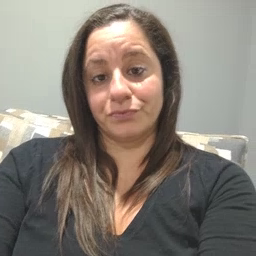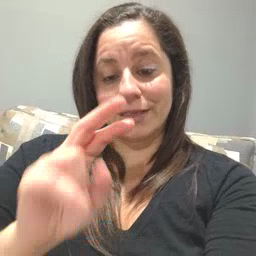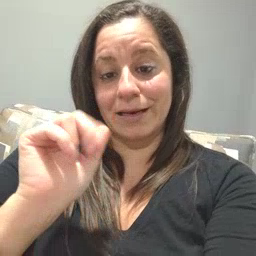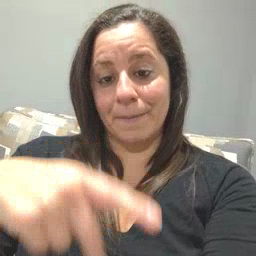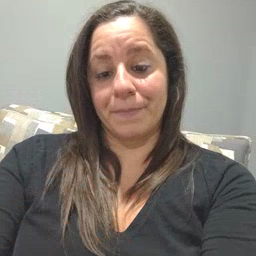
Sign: nap